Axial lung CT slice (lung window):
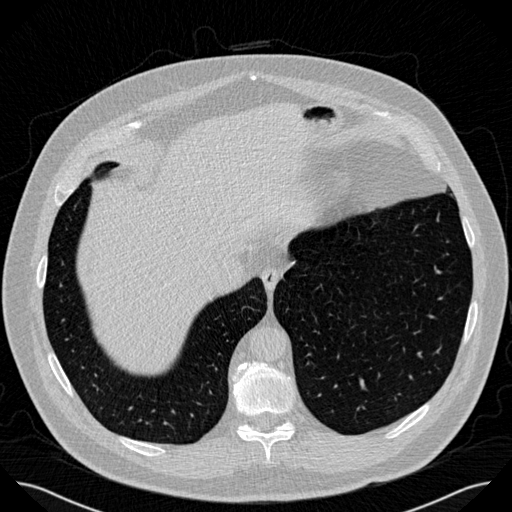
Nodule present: no